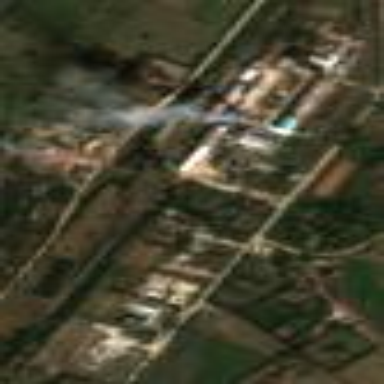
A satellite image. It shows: Industrial area with sugar refinery.